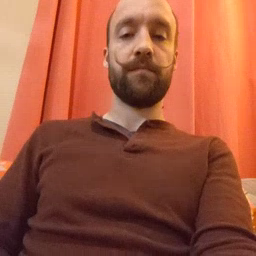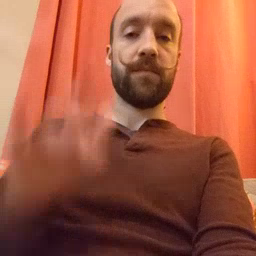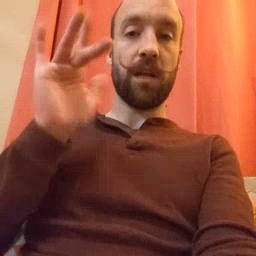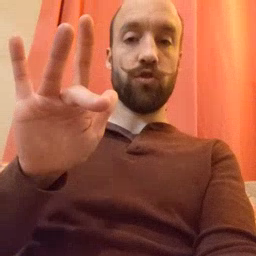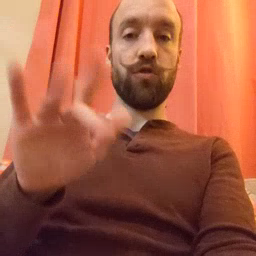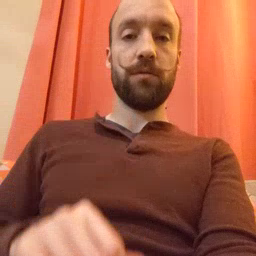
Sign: touch